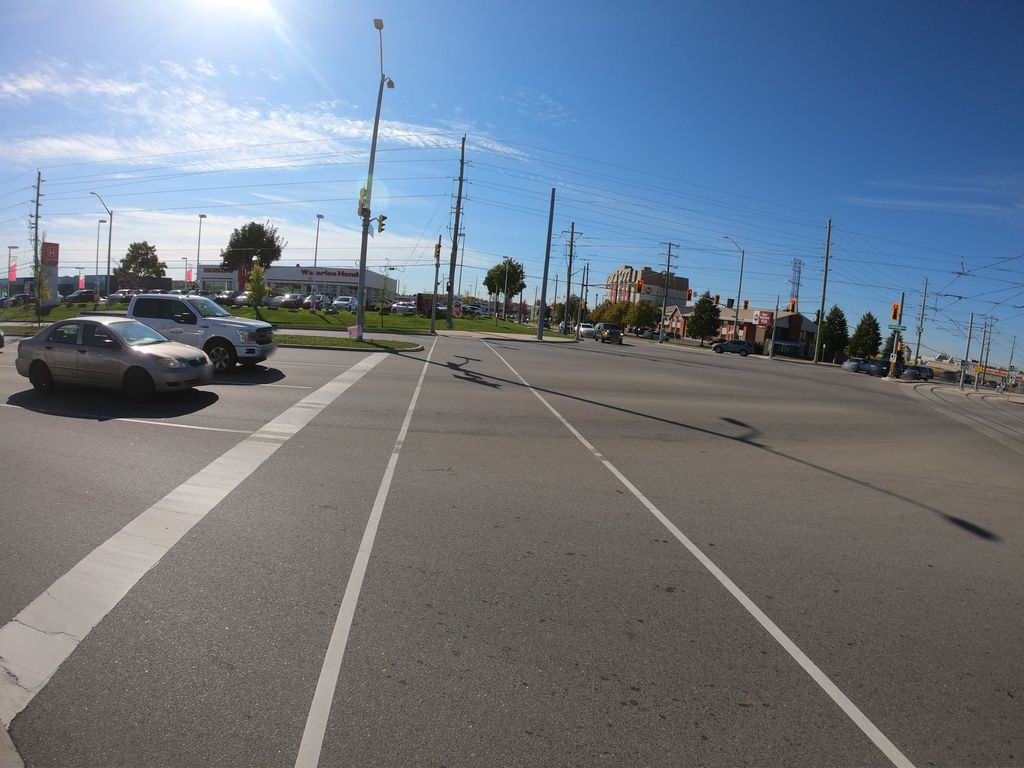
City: kitchener-waterloo